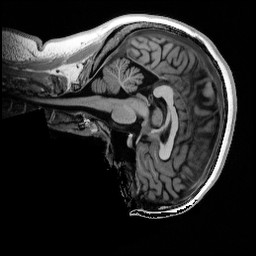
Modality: T1w
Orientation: sagittal
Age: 24
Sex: female
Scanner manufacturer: siemens
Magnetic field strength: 3 T
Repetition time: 4 s
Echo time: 0.00289 s